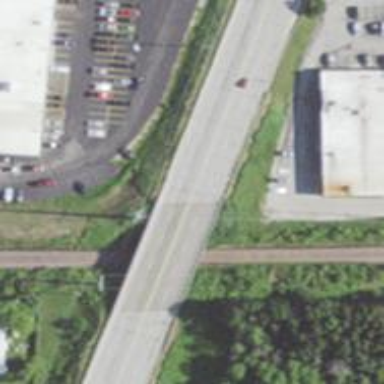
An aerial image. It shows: Secondary road with bridge.